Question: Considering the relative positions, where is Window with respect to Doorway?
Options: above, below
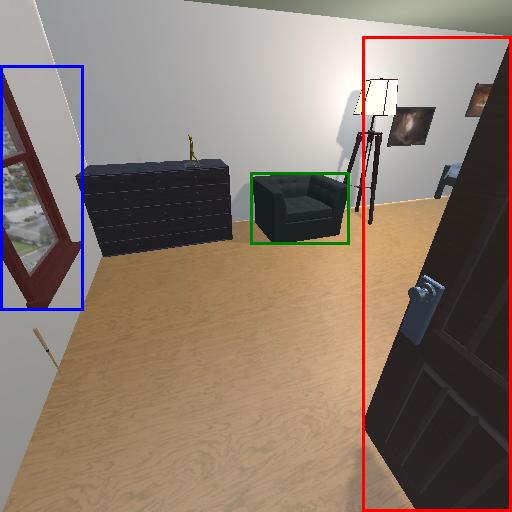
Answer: above